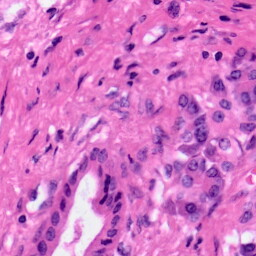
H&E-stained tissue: Pancreatic